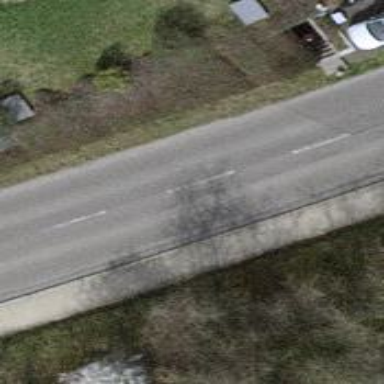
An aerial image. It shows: Bus stop with stop position for public transport.